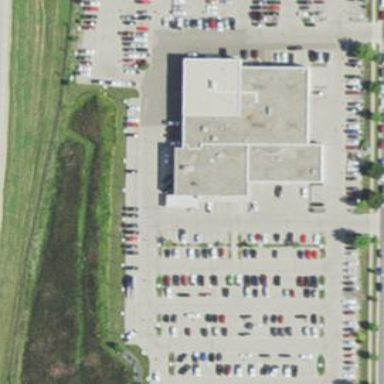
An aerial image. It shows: Building housing car shop.